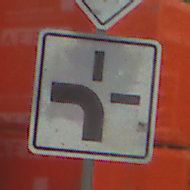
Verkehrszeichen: VerlaufVorfahrtsstrasse1
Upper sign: Vorfahrtsstrasse
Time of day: MorningAfternoon
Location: Outdoor (Suburban)
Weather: PartlyCloudy
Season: NotSpecified
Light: Natural